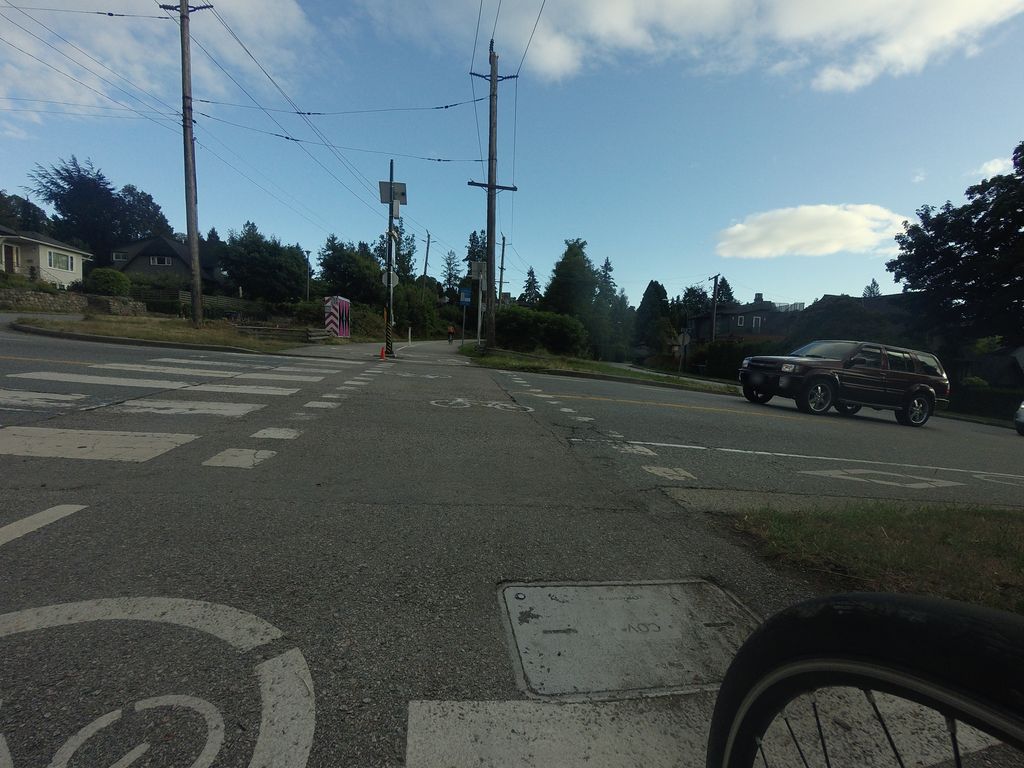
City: vancouver